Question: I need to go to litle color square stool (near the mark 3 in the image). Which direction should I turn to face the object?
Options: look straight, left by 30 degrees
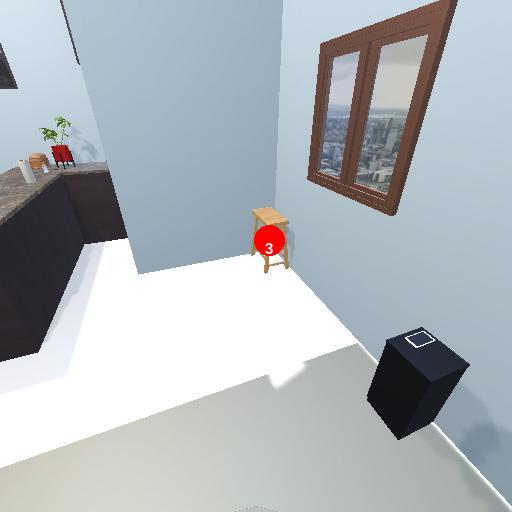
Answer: look straight